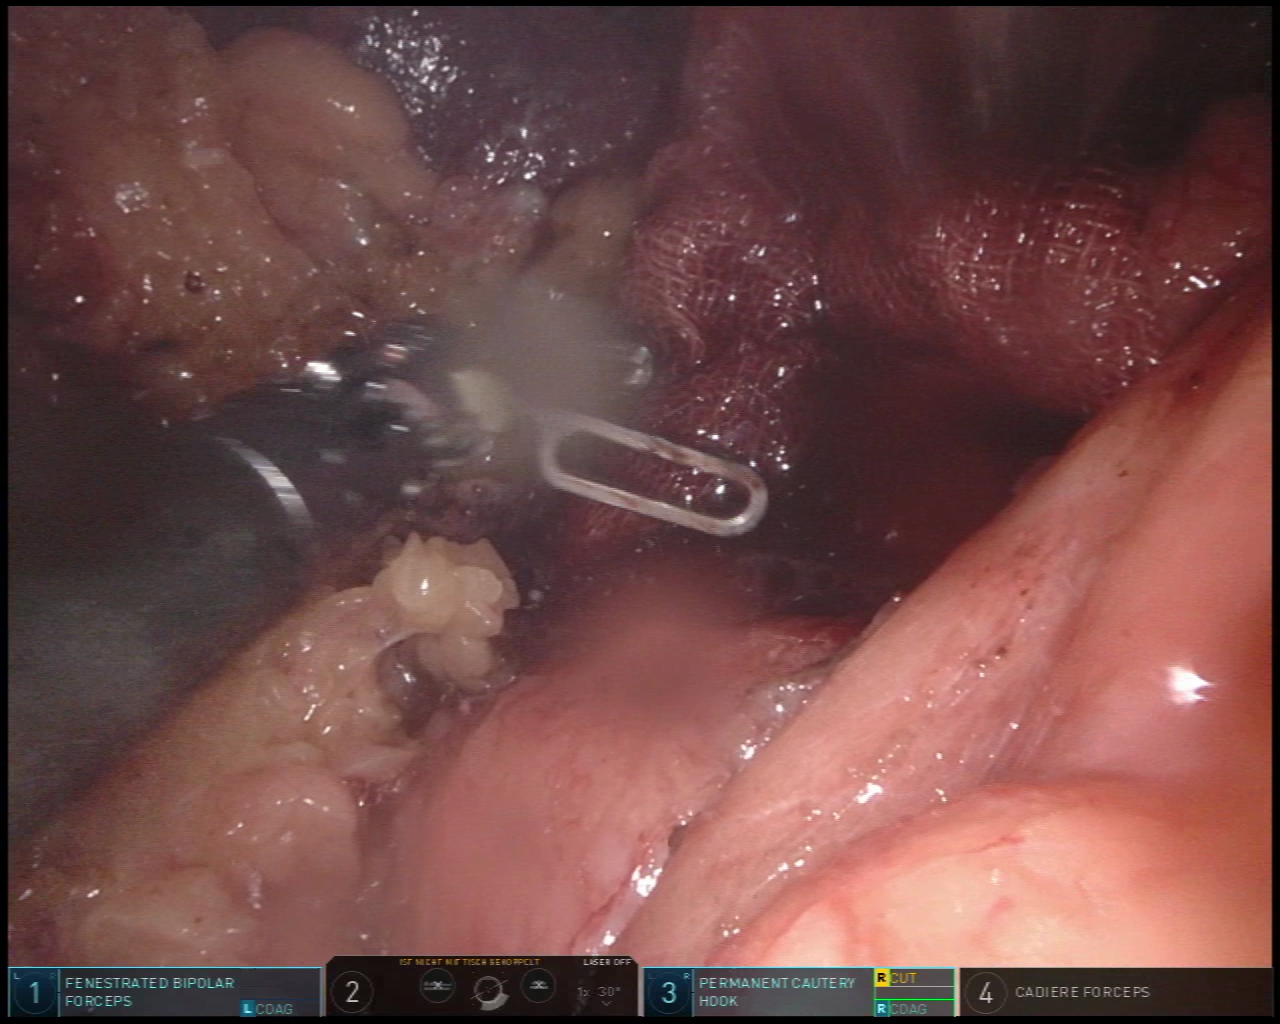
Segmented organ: spleen
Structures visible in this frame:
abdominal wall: yes
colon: yes
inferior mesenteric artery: no
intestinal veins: no
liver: no
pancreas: no
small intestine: no
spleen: yes
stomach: no
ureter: no
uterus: no
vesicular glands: no